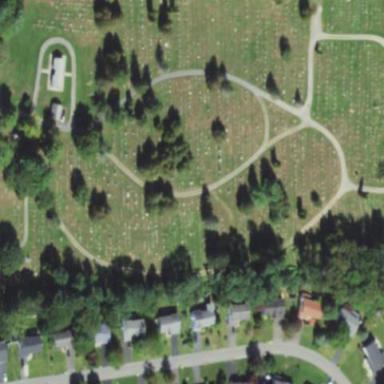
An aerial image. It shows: Cemetery.